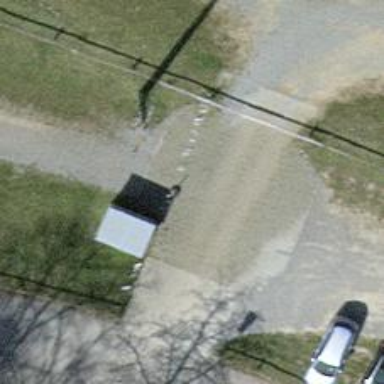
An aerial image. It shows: Unpaved service road designated as parking aisle.